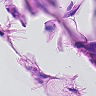
Metastatic tissue present: yes